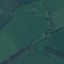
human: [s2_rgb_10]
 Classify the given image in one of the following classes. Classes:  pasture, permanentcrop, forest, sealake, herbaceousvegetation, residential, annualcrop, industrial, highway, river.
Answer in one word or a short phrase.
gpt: Pasture